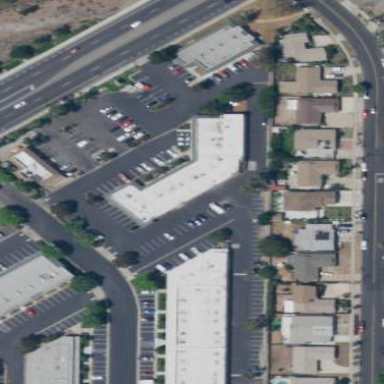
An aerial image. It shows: Commercial building.